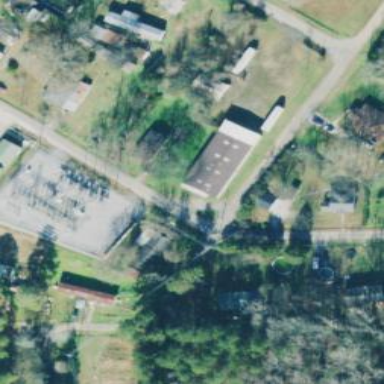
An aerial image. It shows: Distribution substation surrounded by fence.